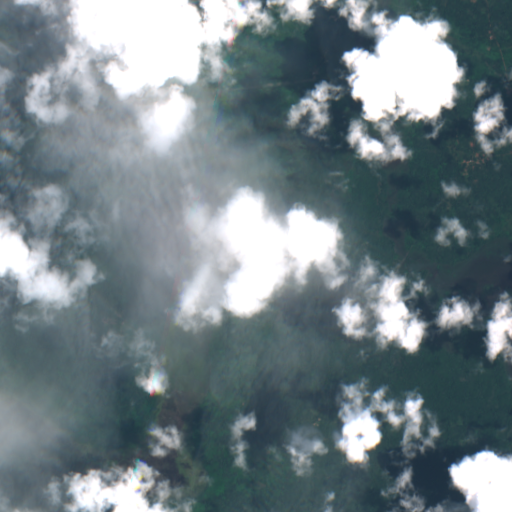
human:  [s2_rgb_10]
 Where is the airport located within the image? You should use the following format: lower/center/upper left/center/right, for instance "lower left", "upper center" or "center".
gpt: The airport is located in the upper center of the image.
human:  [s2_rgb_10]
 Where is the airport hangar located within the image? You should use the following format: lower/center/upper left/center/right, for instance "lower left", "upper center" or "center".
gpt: The airport hangar is located in the upper center of the image.
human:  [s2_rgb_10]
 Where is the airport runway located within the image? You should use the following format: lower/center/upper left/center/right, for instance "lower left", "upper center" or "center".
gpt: The airport runway is located in the upper center of the image.
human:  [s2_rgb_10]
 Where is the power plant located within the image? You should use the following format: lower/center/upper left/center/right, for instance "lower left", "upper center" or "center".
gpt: There is no power plant in the image.